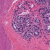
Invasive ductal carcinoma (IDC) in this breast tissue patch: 0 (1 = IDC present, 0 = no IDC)